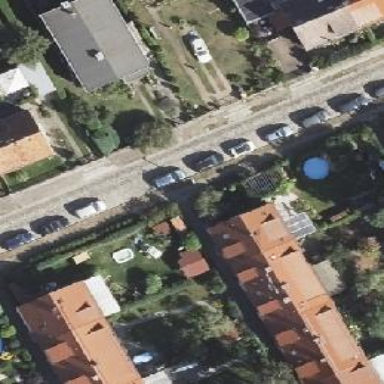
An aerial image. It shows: Terrace building.